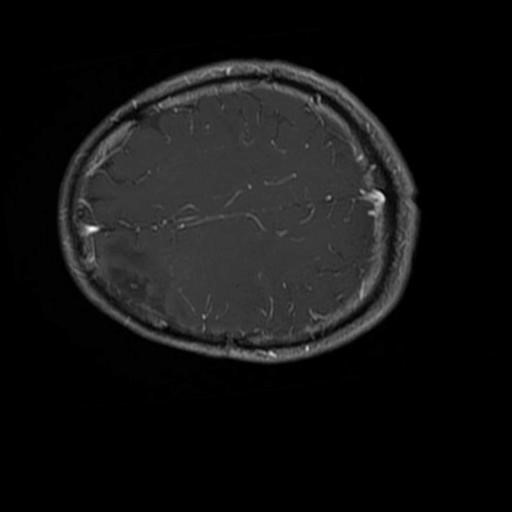
Label: brain_glioma